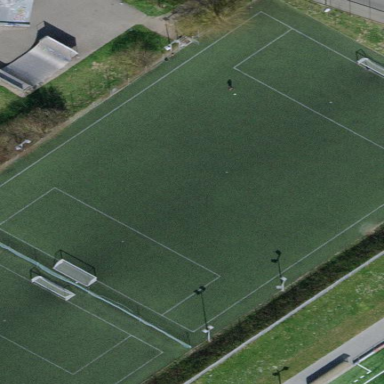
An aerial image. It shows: Soccer pitch for leisureland activities.